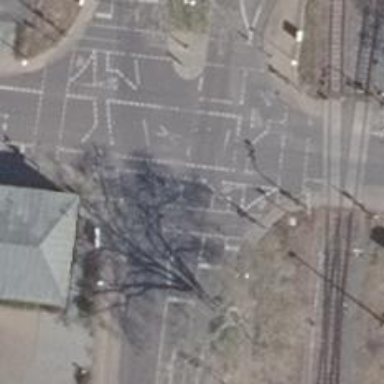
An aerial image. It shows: Traffic signal crossing.